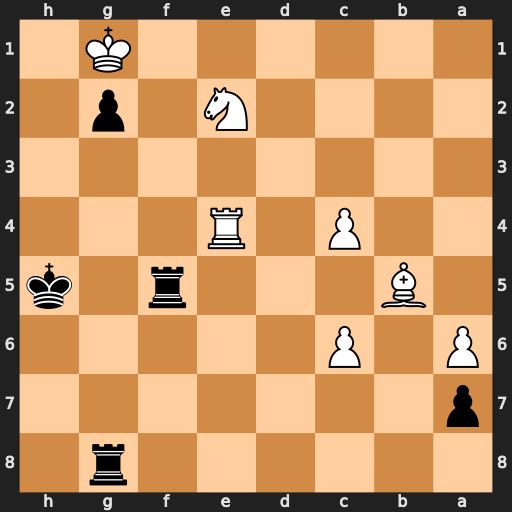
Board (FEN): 6r1/p7/P1P5/1B3r1k/2P1R3/8/4N1p1/6K1
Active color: b
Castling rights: -
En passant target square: -
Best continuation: Rf1+ Kh2 Rh1#